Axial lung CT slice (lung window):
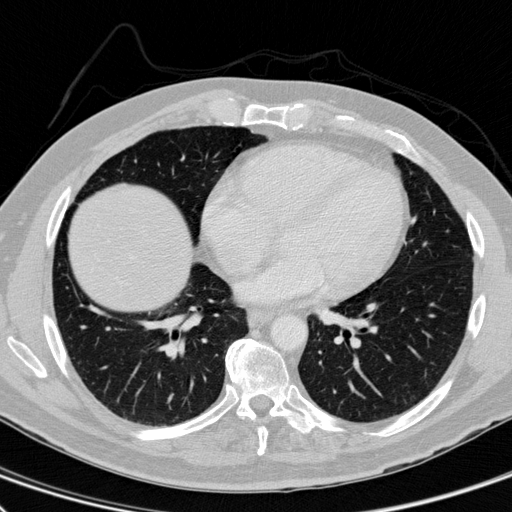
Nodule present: no